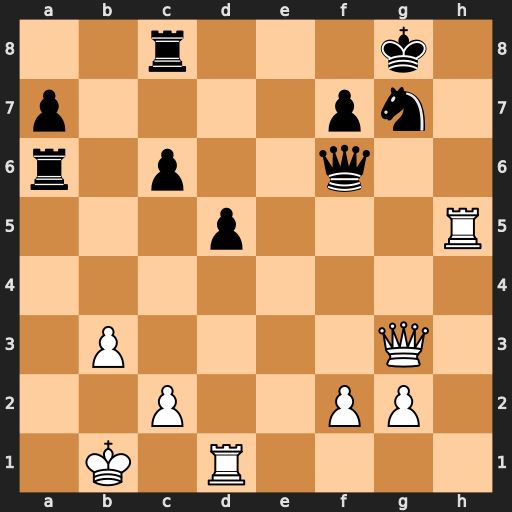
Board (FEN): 2r3k1/p4pn1/r1p2q2/3p3R/8/1P4Q1/2P2PP1/1K1R4
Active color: w
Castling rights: -
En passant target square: -
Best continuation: Rh8+ Kxh8 Qh3+